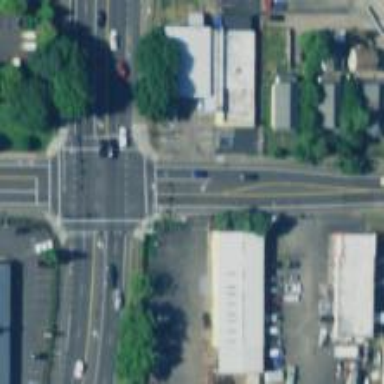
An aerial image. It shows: Solid stop line on the road marking.